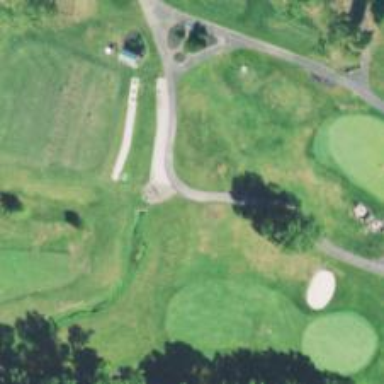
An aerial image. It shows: Golf cartpath that is also road path.